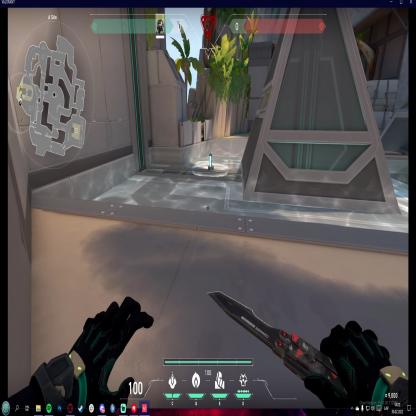
Label: planted spike